Field crop: tomato
Growth stage: 1
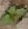
Species: solanum